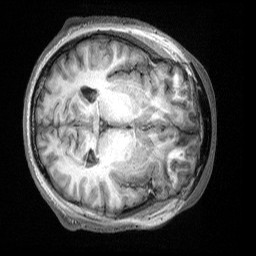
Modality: T1w
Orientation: axial
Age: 18
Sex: male